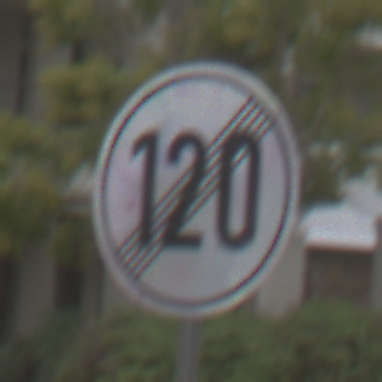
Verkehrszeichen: EndeGeschwindigkeit120
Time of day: Midday
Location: Outdoor (Urban)
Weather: Overcast
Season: NotSpecified
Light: Natural